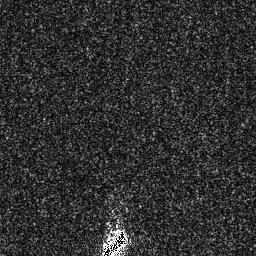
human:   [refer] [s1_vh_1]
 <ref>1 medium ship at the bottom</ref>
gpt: <box>[[38, 89, 49, 99, 0]]</box>